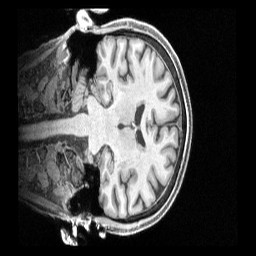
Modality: T1w
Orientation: coronal
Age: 70
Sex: female
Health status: healthy
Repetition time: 2.4 s
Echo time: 0.00222 s